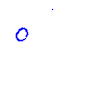
Particle: kaon